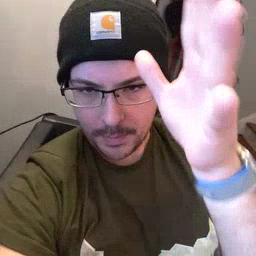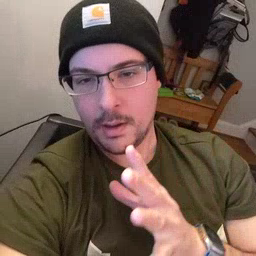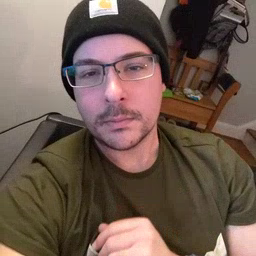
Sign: man